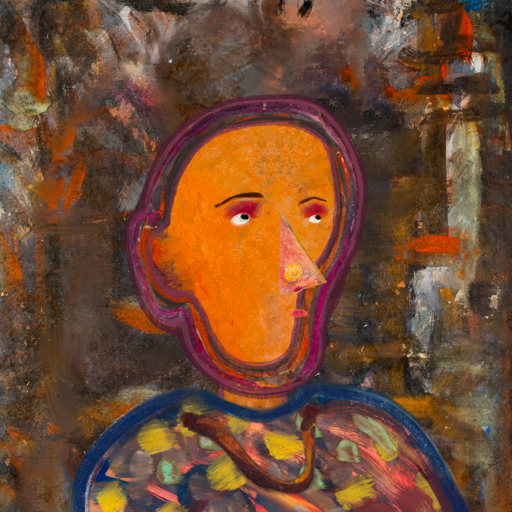
Background: GypsyQueen, Head And Neck Side: Hypocrite_w_Hair, Face Side: Irani, Bust: Mother_And_Son_Mother, Hair Side: Blank, Head Accessory: Blank, Second Necklace: Comrade, Necklace: Blank, Baby: Blank